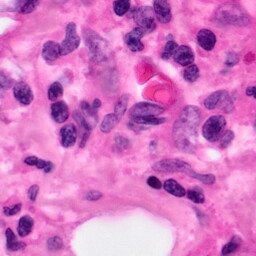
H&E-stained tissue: Pancreatic